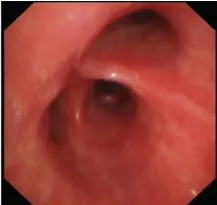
Bronchoscopy findings for an adolescent patient with macrolide-unresponsive Mycoplasma pneumoniae pneumonia. (A-F) Bronchoscopy shows bronchial mucosa with edema and tracheal hyperemia, with some white secretions in the segmental bronchi.
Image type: endoscopy (airway_endoscopy)